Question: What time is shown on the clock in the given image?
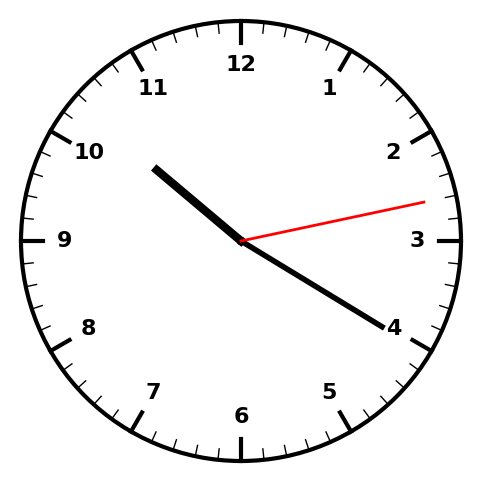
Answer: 10:20:13